Question: Once again, I'm at a loss with IE7 on this one.
I'm making a fixed header scrollable body table based almost entirely on CSS (horizontal scroll still needs javascript to work). It is a modified version based off of <URL> the header misbehaves, like the naughty black sheep it is, and I can't figure out why.
Any fixes / improvements / suggestions / alterations are appreciated and encouraged. :)
(I was going for a windows-esque look)
Here's a <URL>
Here's a comparison pic between Firefox and IE7

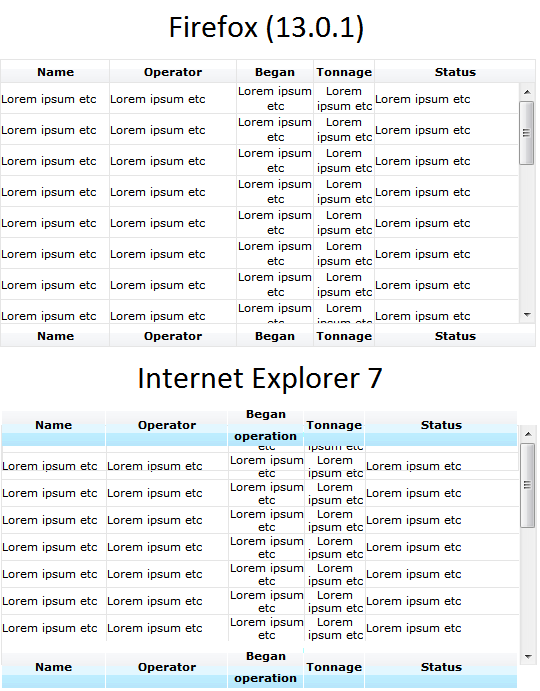
Answer: I would suggest an alternative look for IE7 :)
First of all - I see that you've got the word in the third column hidden everywhere except IE - that's where the problem starts. IE doesn't apply the 'height: inherit' declaration on the 'div'. Setting it to 22px did the trick - at least it doesn't break the layout. See here - <URL>
But the problem remains with the border... my advise is to delete the border only for ie7 using the '*border: 0;' which will be ignored by everyone else.
As a result - at least you will have a much better visual presentation compared to your current one))) see here: <URL>
It is a solution, I would recommend to use it only if you don't manage to find out why IE misplaces the elements in 'thead'. So to say, as a last resort, but not as a way to do all the time ;) If I have some more time, I'll see into this problem, but I'm not sure I need to)